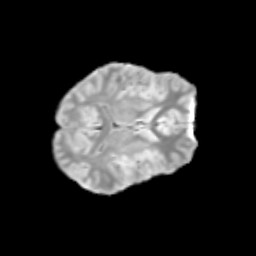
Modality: T2w
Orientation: axial
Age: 12
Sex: male
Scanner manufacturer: siemens
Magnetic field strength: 3 T
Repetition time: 3.8 s
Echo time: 0.07 s